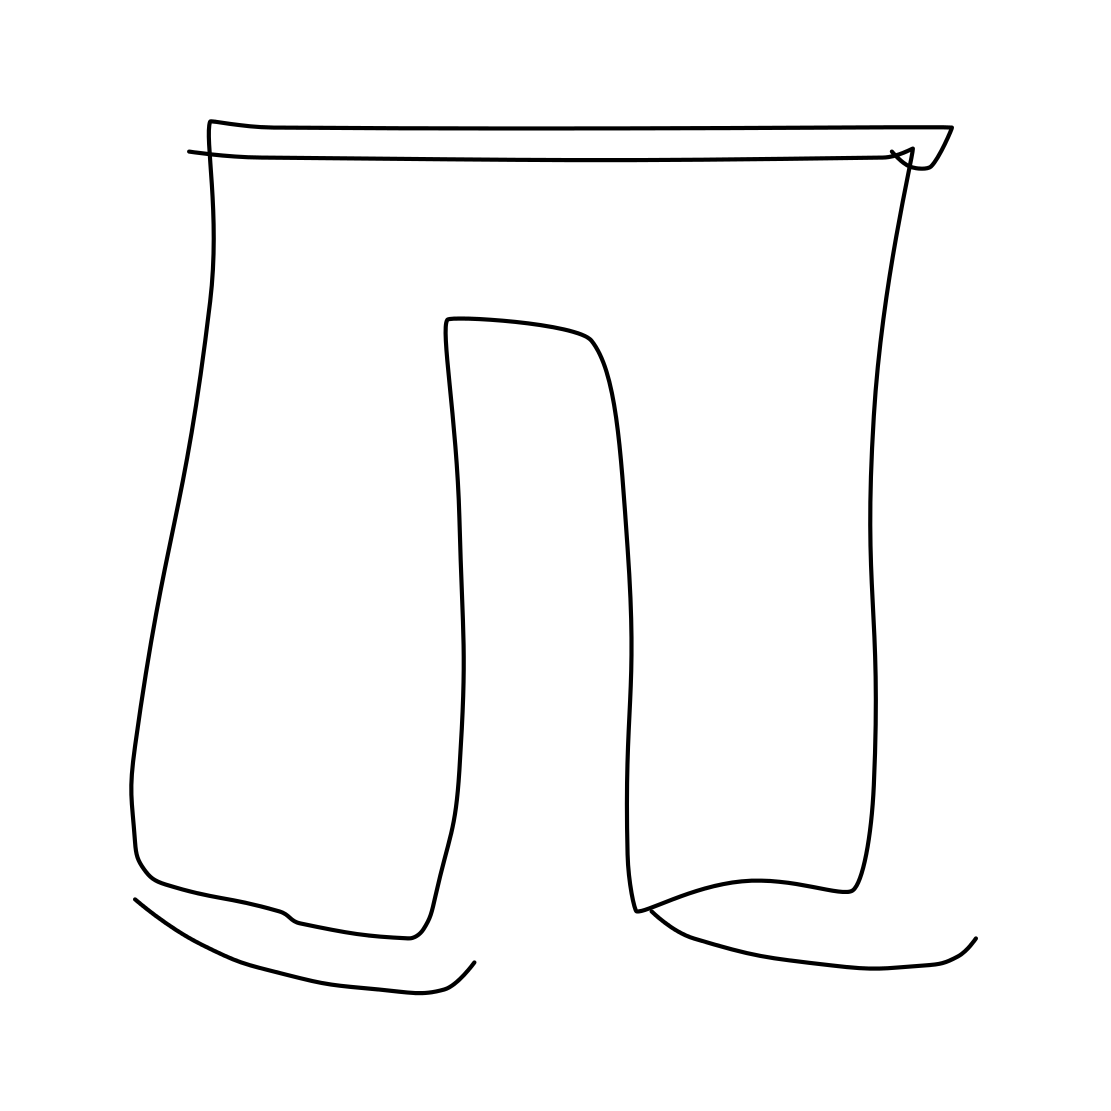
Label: trousers